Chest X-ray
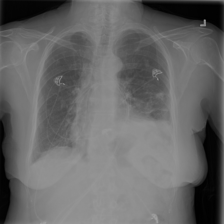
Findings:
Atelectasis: negative
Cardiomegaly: negative
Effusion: negative
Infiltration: negative
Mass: negative
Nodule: negative
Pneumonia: negative
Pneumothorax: negative
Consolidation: negative
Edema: negative
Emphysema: negative
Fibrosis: negative
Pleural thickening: negative
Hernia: negative